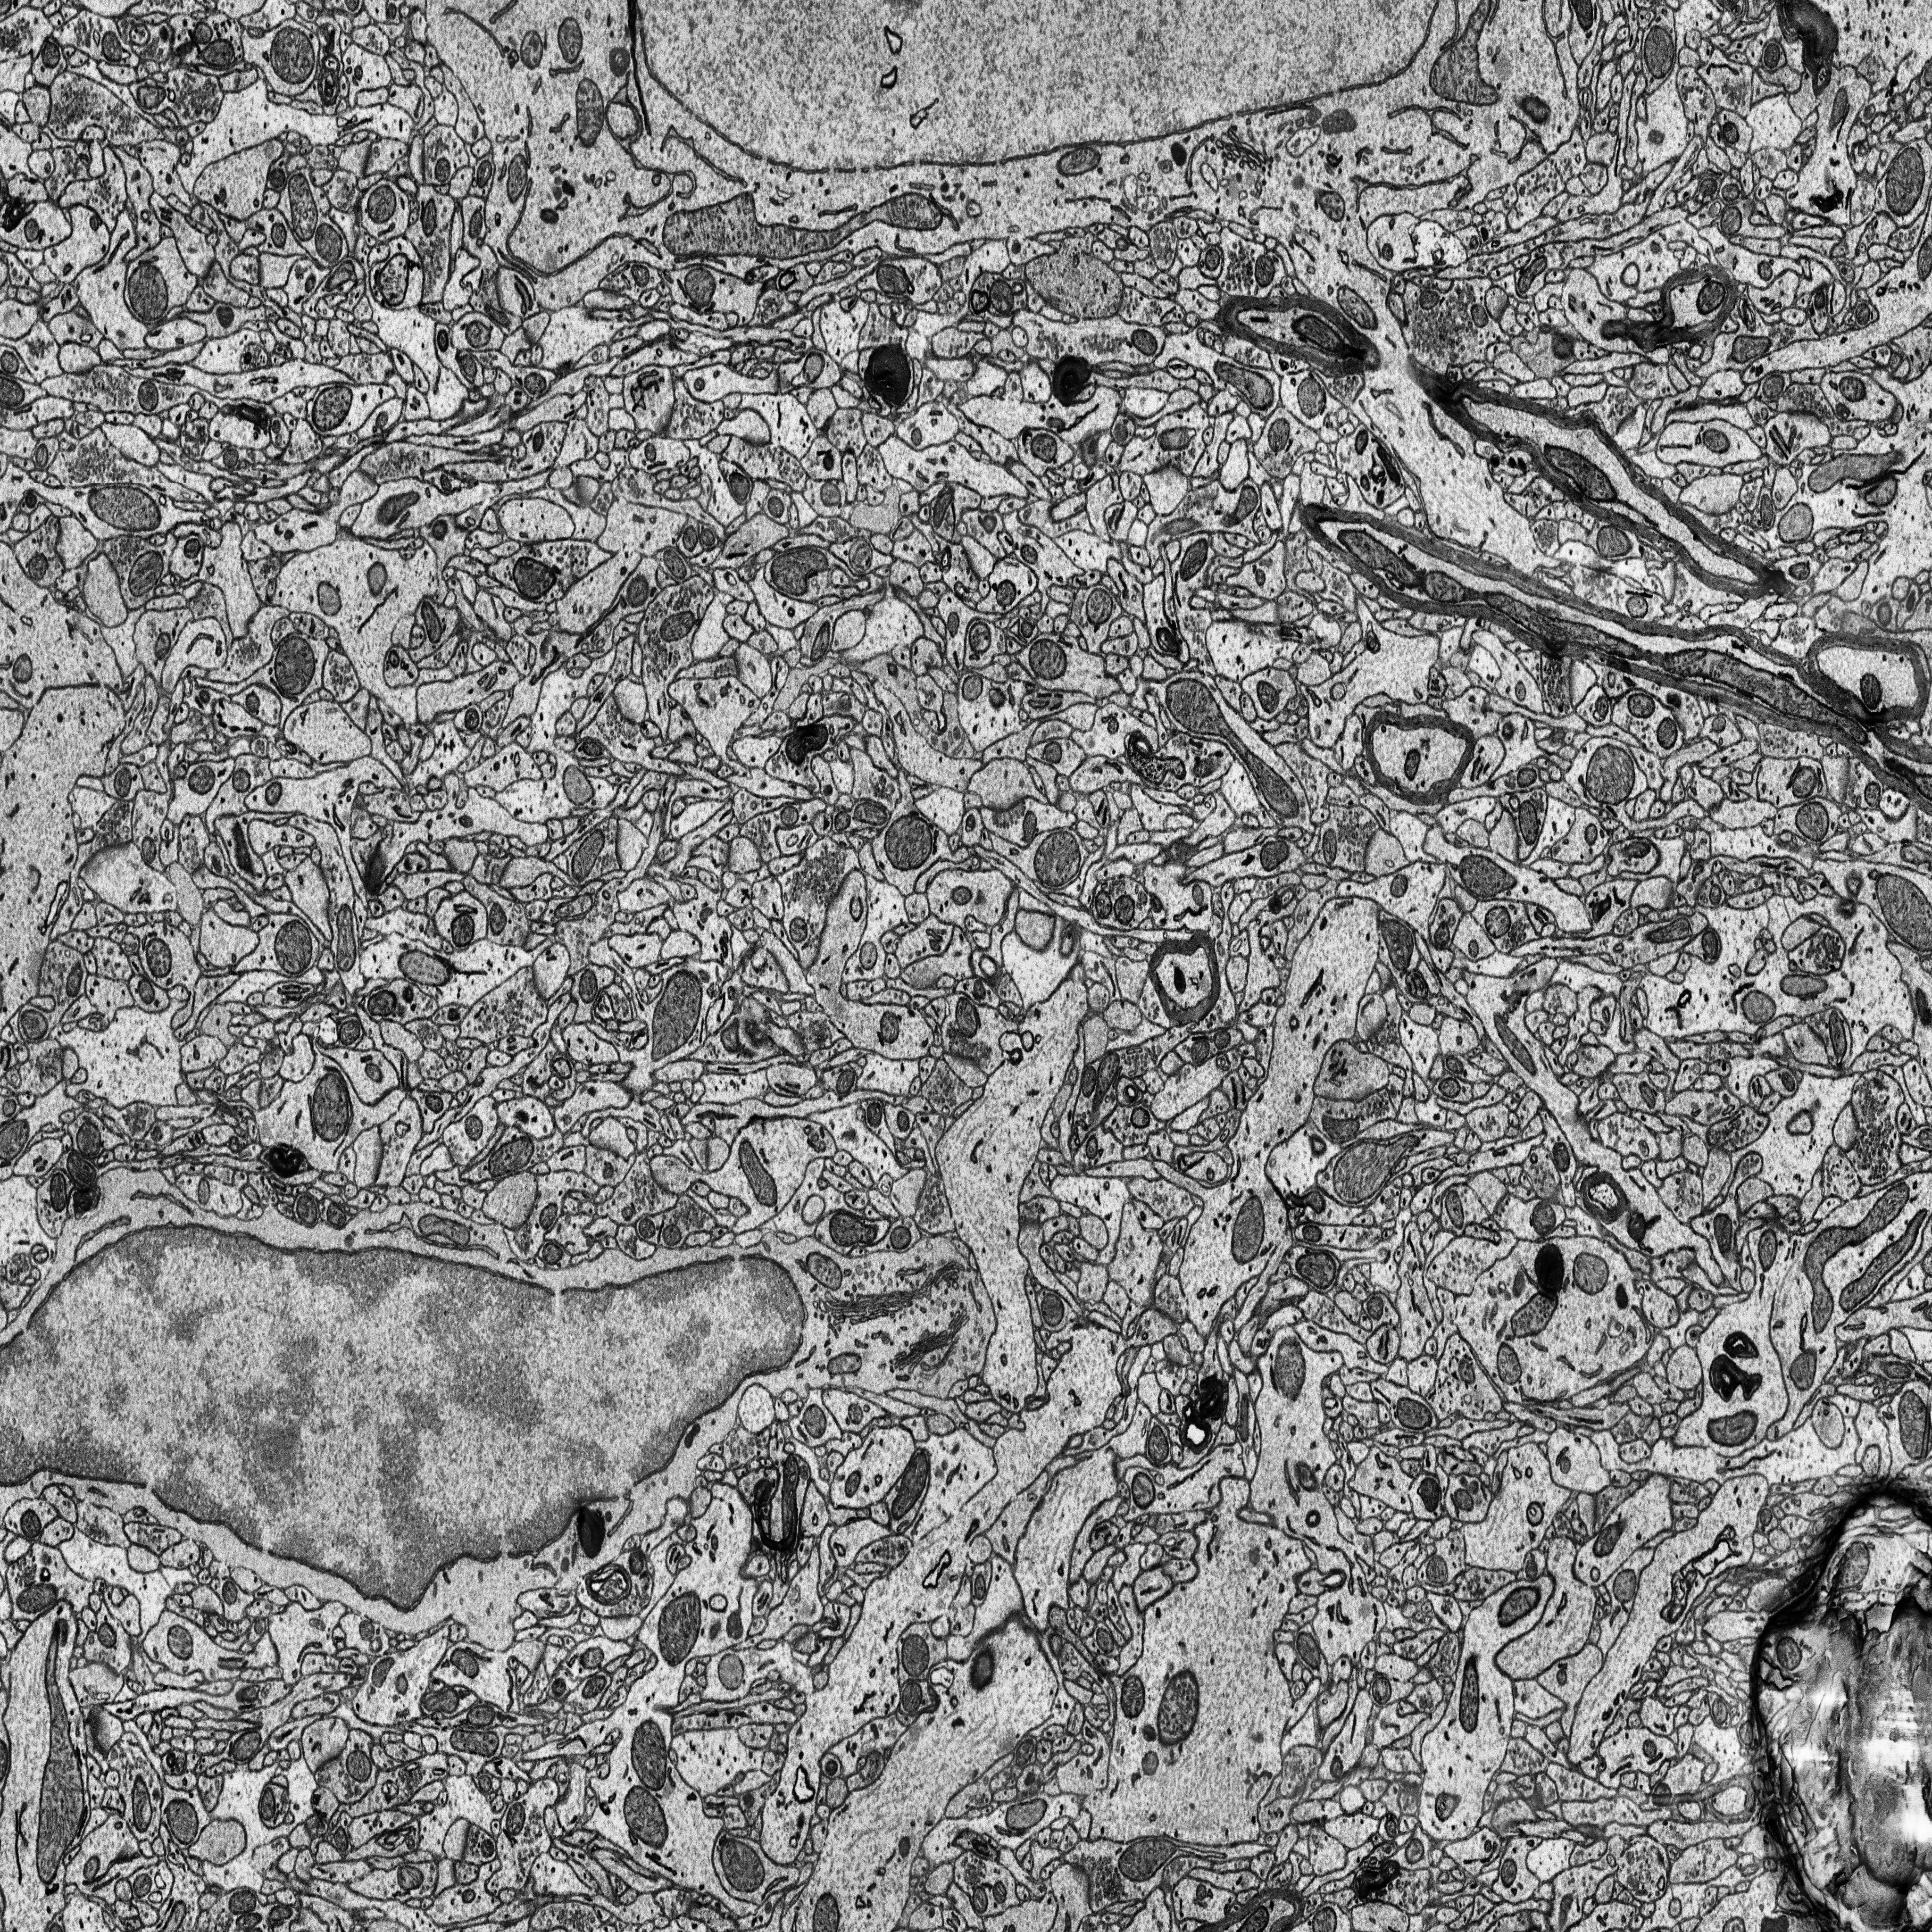
Electron microscopy slice of rat cortex tissue
Slice depth (z): 4
Mitochondria instances in slice: 425